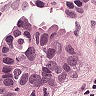
Metastatic tissue present: yes